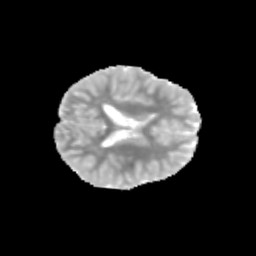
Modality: MD
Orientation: axial
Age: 10
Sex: female
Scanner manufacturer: siemens
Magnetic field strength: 3 T
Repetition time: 3.8 s
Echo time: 0.07 s